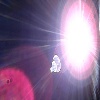
Label: sunburn